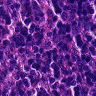
Metastatic tissue present: no